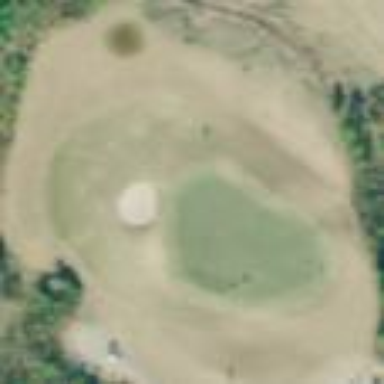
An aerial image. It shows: Area of rough grass used for golf.